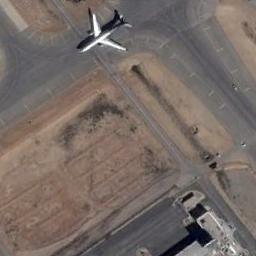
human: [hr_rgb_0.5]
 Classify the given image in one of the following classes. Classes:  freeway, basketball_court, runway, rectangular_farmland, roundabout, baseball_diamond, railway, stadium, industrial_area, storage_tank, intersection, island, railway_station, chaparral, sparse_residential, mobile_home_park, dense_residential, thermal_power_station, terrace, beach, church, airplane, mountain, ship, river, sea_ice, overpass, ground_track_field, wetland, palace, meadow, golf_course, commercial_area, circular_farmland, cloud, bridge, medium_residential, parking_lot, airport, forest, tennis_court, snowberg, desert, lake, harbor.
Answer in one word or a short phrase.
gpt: airplane